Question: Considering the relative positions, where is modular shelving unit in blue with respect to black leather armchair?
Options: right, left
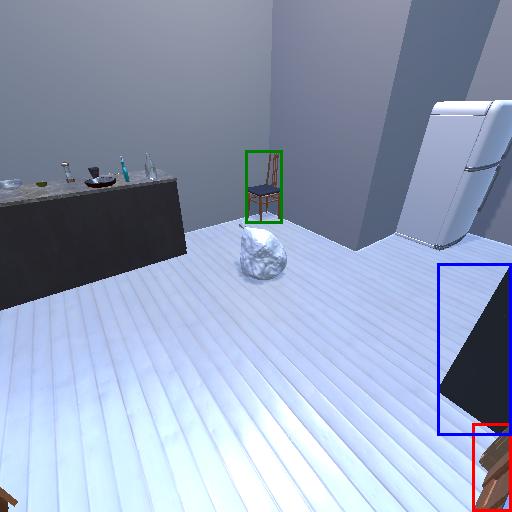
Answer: right